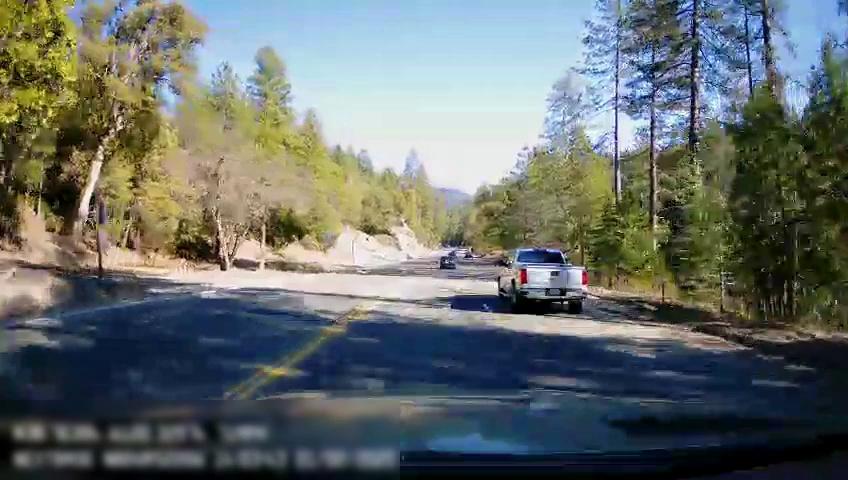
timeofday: Day
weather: Sunny
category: Drivable Space
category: Vehicles | Car
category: Vehicles | Truck
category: Lanes | Opposite Lane
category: Lanes | Opposite Lane
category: Lanes | Current Lane
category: Lanes | Current Lane